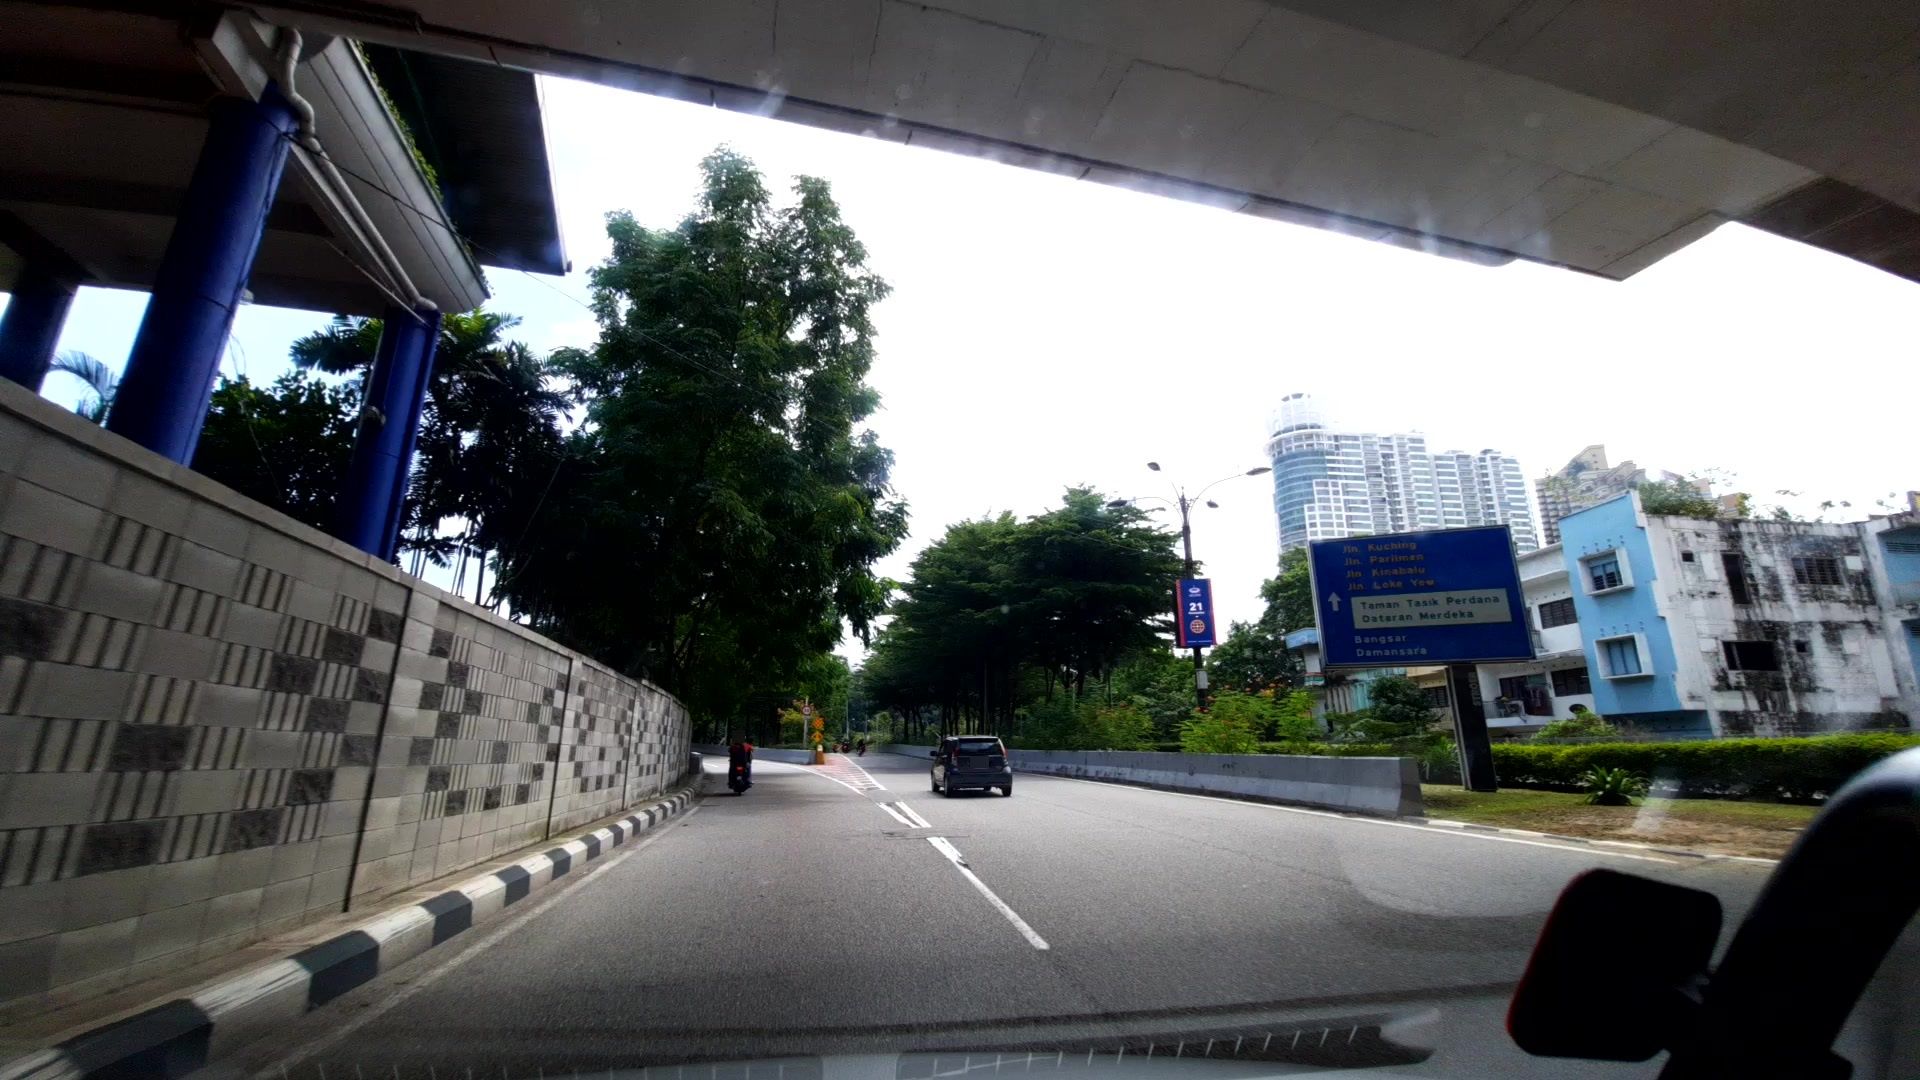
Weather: cloudy
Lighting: day
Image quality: good
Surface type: driving surface
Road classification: footway, track, steps
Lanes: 1
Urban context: urban centre
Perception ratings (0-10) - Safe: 7.16, Lively: 9.07, Beautiful: 6.25, Boring: 5.89, Depressing: 7.08, Wealthy: 8.6